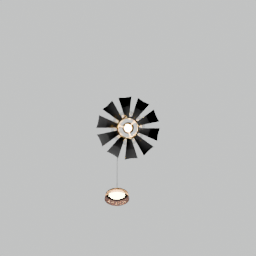
Label: lighting